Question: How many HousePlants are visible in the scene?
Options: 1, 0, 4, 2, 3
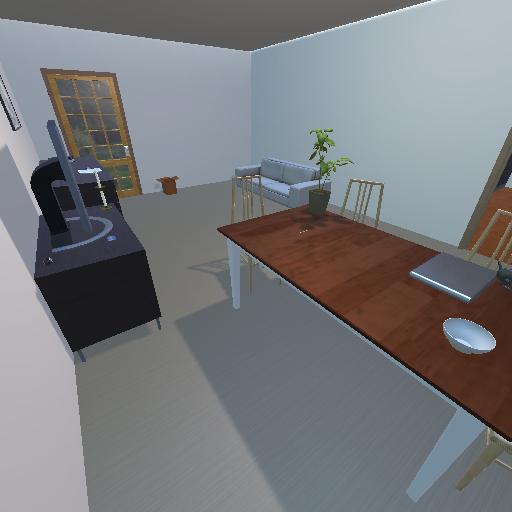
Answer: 1